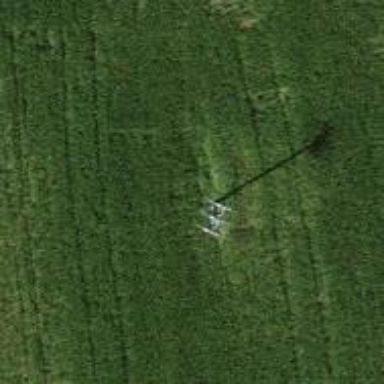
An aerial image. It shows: Utility pole in the area.